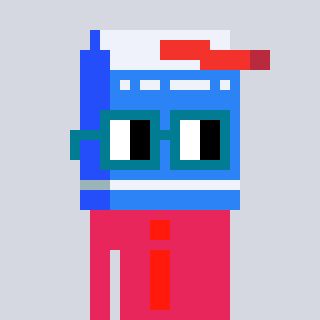
a pixel art character with square dark green glasses, a milk-shaped head and a redpinkish-colored body on a cool background